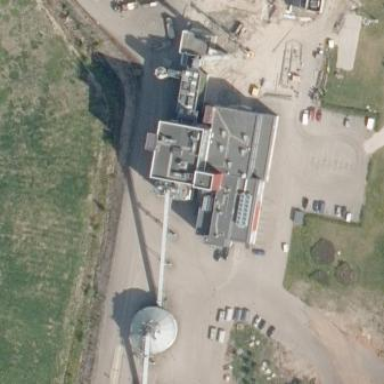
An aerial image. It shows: Building with power generator.